Interaction volume radius: 5 \u00c5
Interaction volume height: 30 \u00c5
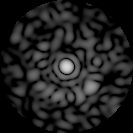
Disorder parameter: 0.7666